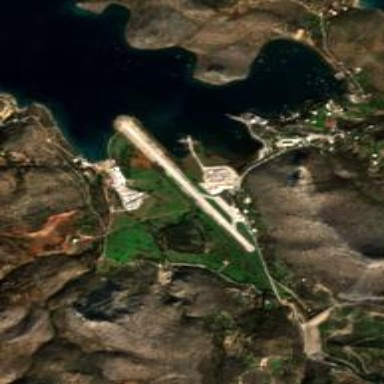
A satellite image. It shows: Military airfield located within aerodrome.